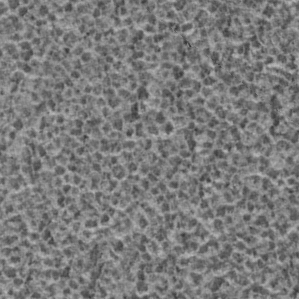
Label: frost